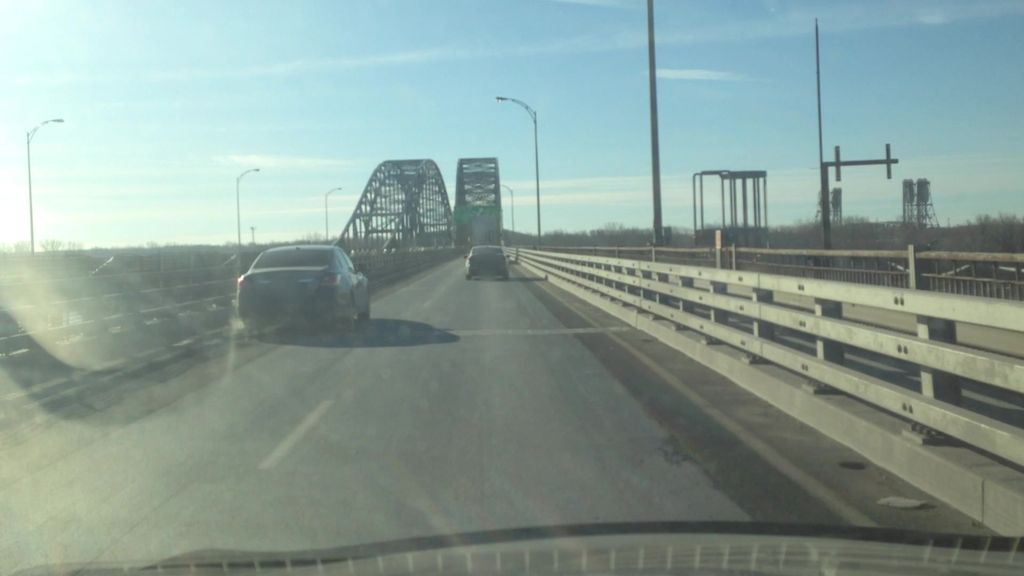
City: montreal